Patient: sex M, age 52
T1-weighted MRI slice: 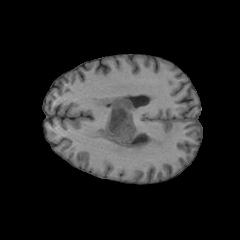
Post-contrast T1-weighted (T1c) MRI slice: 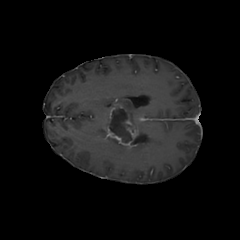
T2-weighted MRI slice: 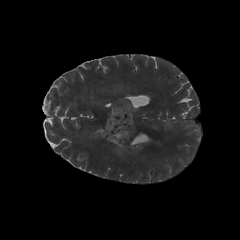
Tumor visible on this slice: yes
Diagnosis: Glioblastoma, IDH-wildtype
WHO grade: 4